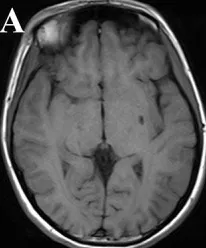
The proband's brain magnetic resonance imaging (MRI) obtained at 18 years old. Axial T1/T2-weighted images [Panels.
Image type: radiology (mri)